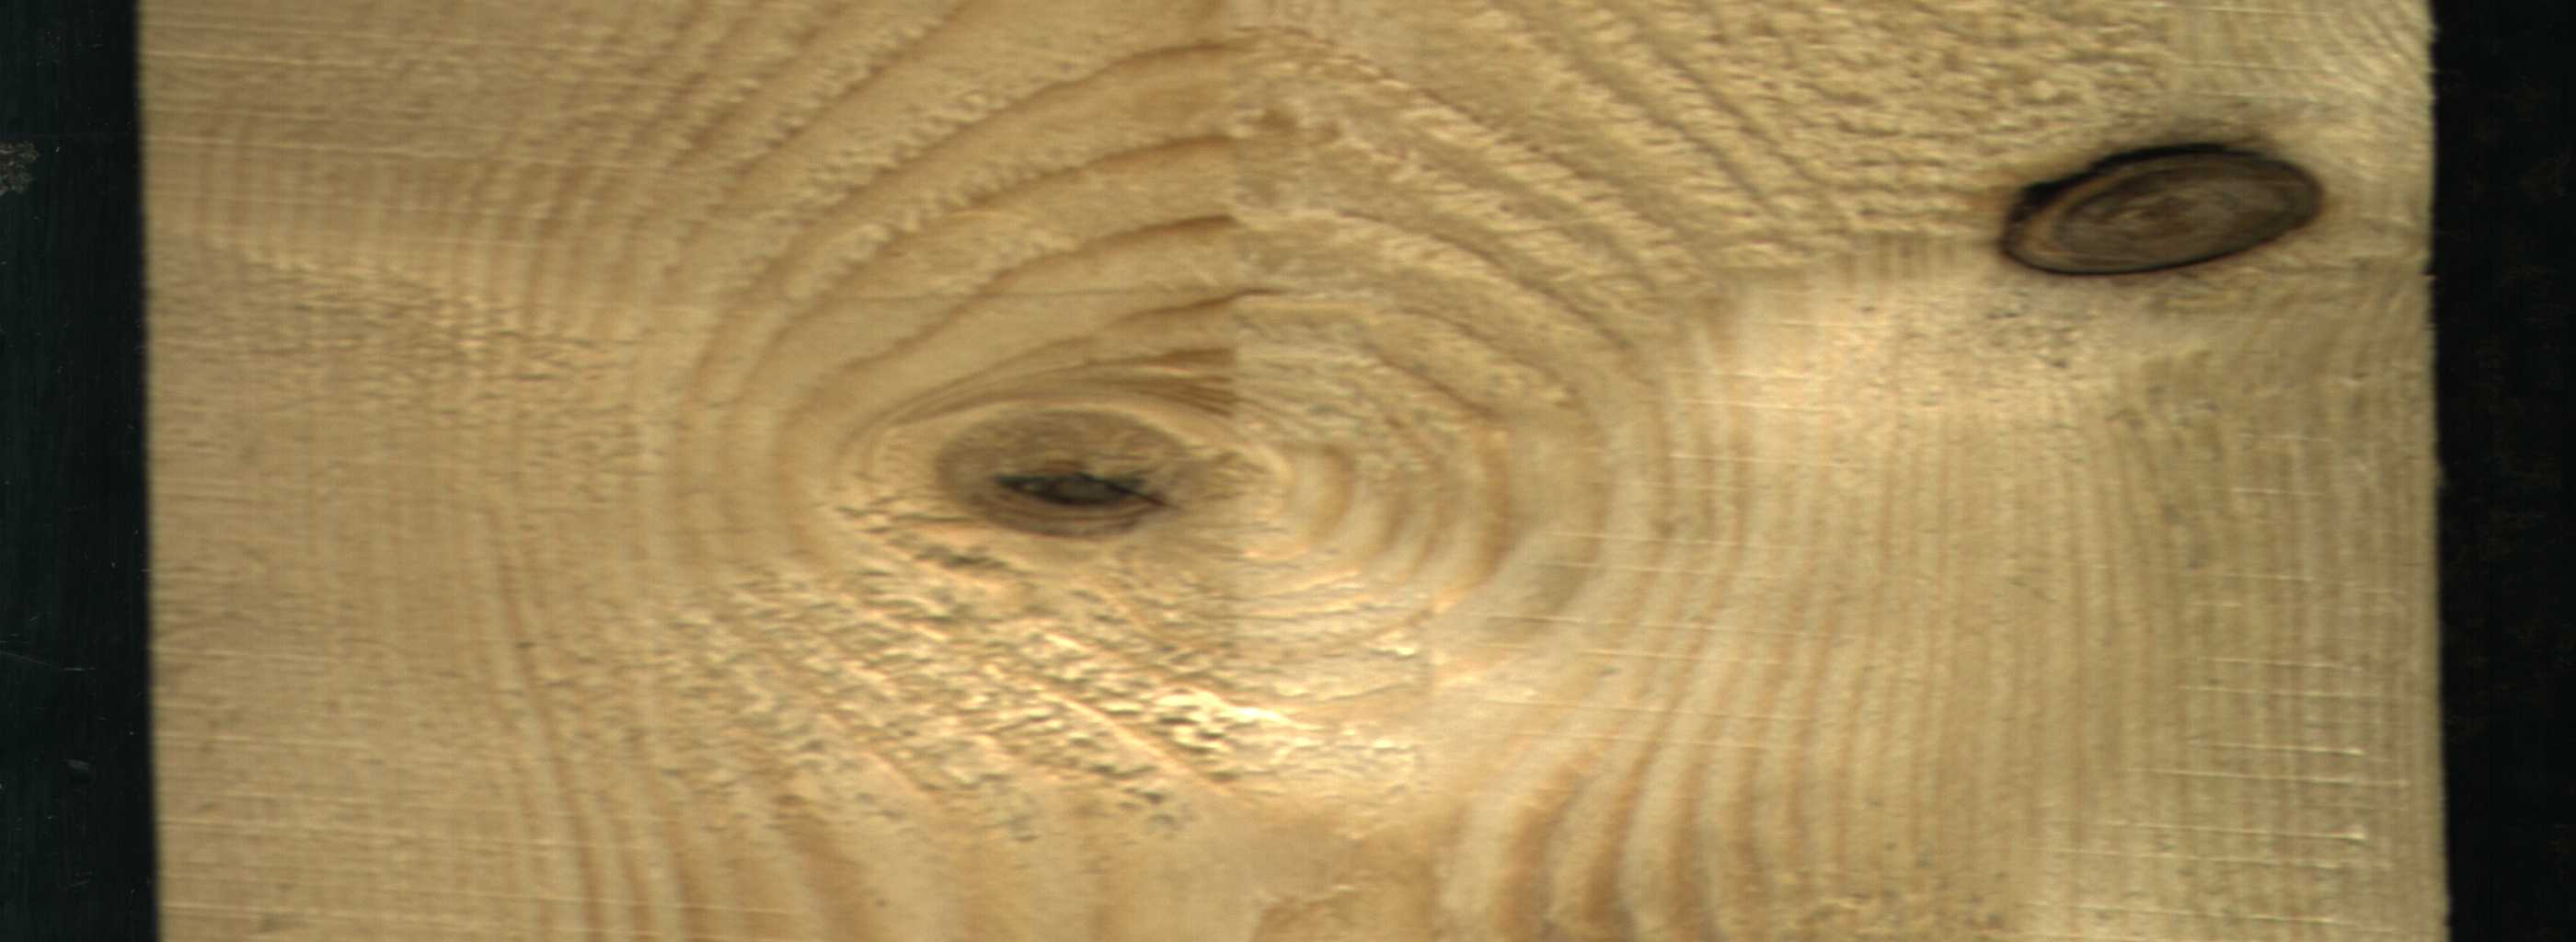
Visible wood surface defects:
Dead_Knot
Live_Knot